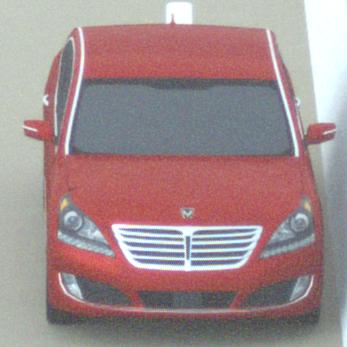
Make: Hyundai
Model: Equus
Detailed model: Gen. 2 VI
Model produced from: 2009
Model produced until: 2016
Doors: 4
Color: red
Road condition: dry road
Daytime: night
Contrast: low contrast